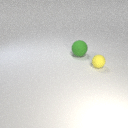
small yellow rubber sphere in front of large green rubber sphere